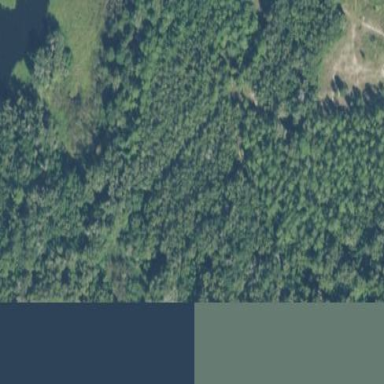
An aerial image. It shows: Mixed leaf woodland.